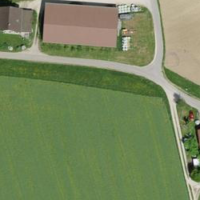
EUNIS habitat code: 52
Species observed at this site:
Cardamine pratensis
Beta vulgaris